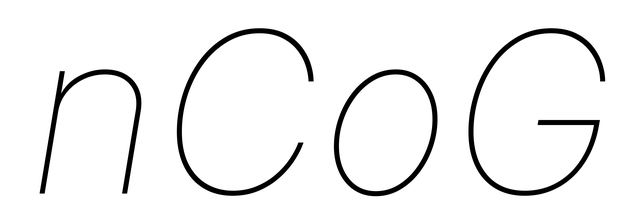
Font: Inter-Italic_Thin_Italic